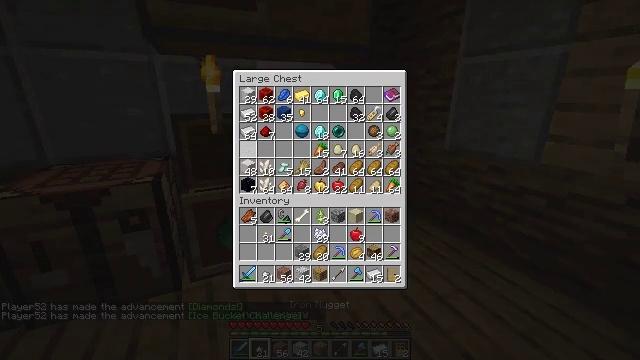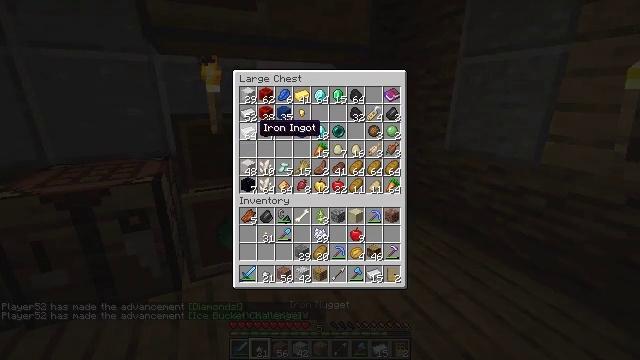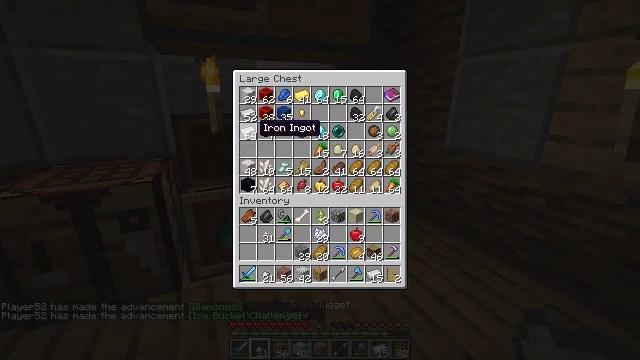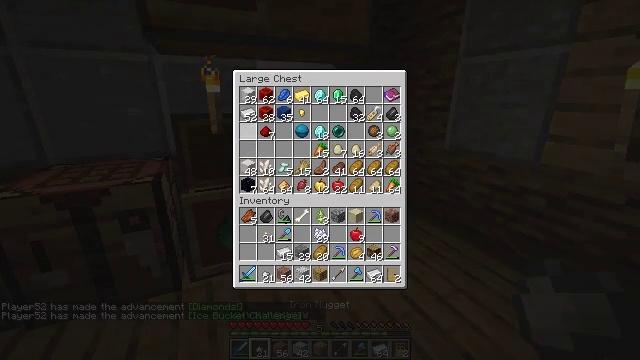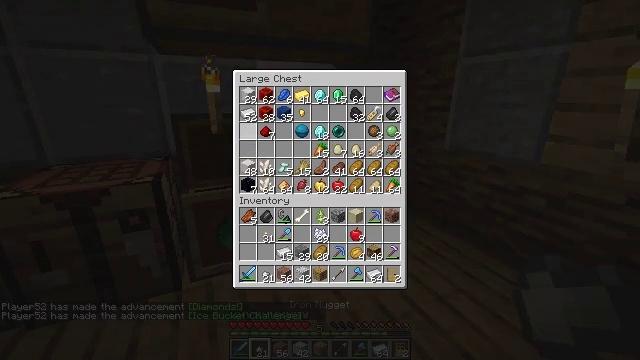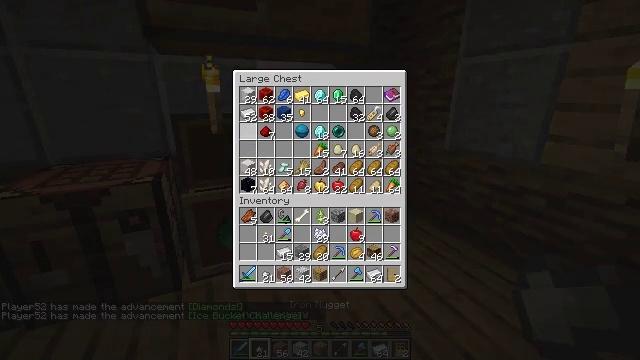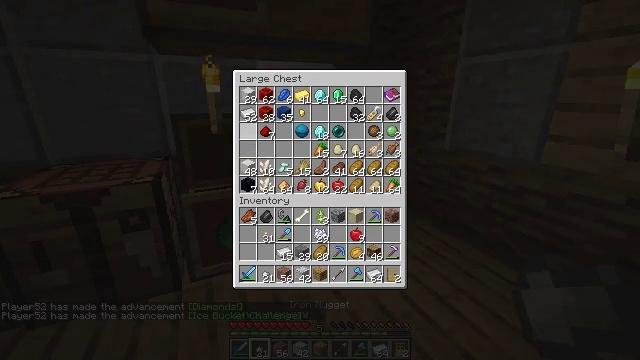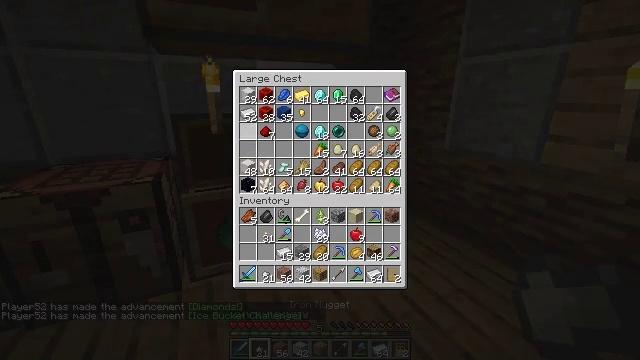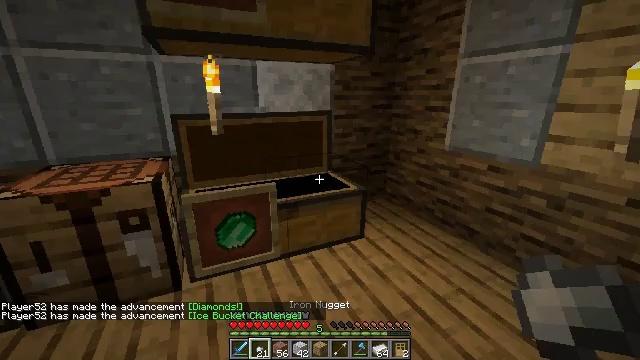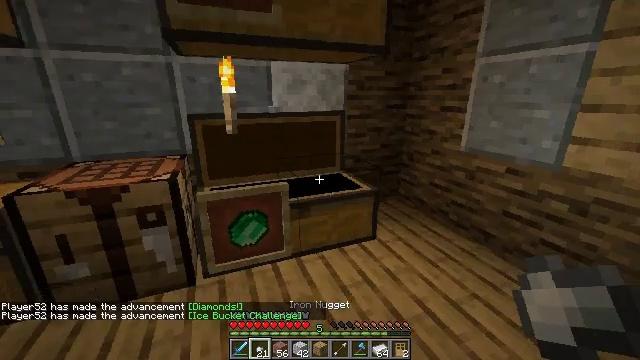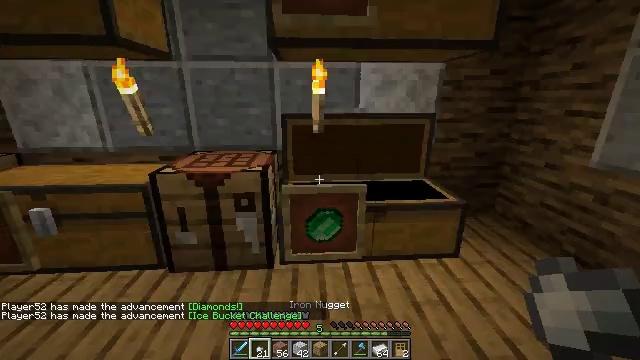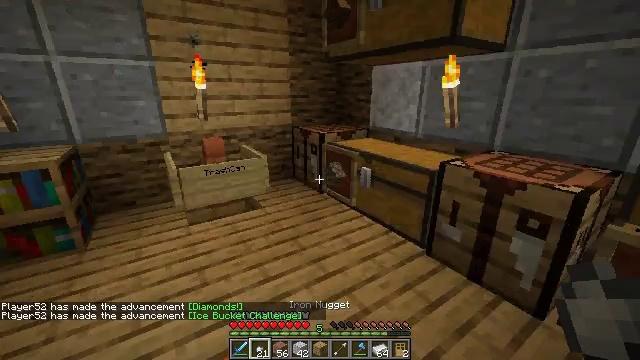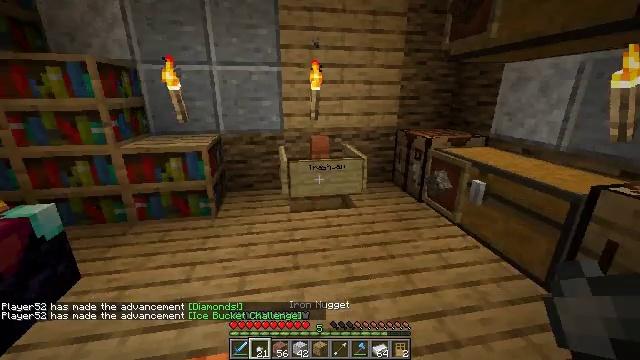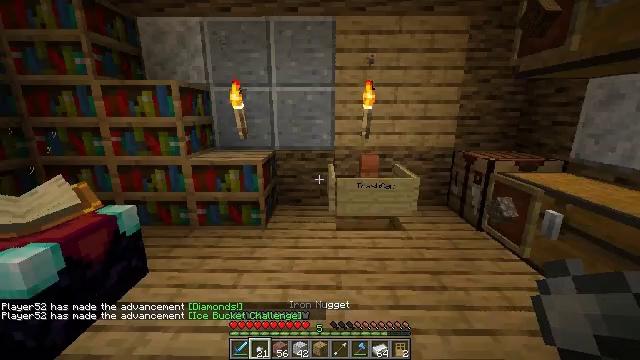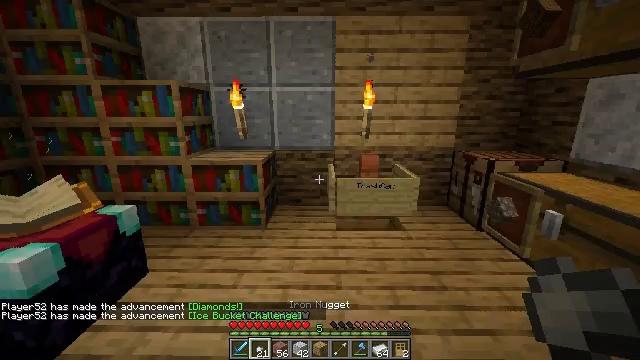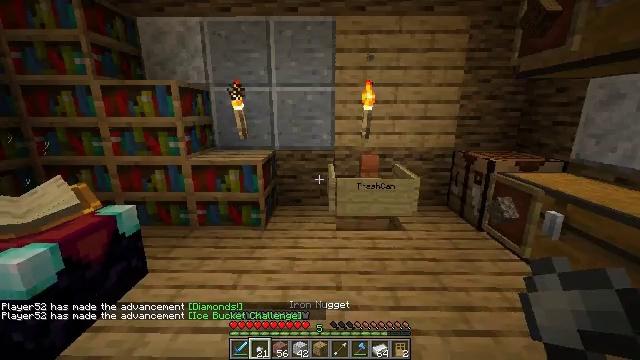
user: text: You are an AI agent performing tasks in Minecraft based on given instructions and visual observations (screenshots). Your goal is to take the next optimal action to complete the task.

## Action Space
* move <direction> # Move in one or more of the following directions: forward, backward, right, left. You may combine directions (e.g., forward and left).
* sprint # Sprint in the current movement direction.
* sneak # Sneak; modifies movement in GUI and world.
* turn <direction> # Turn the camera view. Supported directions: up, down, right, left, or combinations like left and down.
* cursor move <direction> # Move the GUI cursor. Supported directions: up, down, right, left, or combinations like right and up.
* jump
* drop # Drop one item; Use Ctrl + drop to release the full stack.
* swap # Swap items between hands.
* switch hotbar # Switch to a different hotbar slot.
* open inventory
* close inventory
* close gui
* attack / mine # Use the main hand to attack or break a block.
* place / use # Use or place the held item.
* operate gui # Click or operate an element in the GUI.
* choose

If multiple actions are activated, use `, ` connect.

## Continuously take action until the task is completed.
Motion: motion action
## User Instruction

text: Turn iron nuggets and a torch into a lantern via the crafting table.
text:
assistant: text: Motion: sneak
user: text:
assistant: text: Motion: sneak
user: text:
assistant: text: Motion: sneak, operate gui
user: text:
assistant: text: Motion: sneak, operate gui
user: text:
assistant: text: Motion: sneak, operate gui
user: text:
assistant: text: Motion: sneak
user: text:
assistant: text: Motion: sneak
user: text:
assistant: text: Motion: no_op
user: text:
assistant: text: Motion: turn left, close gui
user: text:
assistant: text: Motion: turn left
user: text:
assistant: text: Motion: turn left and down
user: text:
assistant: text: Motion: turn left
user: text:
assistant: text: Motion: turn left and up
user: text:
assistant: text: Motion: no_op
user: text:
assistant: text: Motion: move forward
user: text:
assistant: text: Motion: move forward
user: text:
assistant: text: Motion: move forward
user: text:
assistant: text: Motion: move forward
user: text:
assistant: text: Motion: move forward, turn left and up
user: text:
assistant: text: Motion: move forward, turn right and down
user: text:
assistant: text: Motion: move forward, turn right
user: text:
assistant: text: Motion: move forward, turn left and down
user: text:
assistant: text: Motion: move forward, turn left and down
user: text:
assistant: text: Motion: move forward, turn left and down
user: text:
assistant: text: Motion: move left, turn left
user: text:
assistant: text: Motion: move left, turn right and up
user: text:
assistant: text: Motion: move left, turn right
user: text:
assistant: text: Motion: turn right
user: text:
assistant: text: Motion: turn right
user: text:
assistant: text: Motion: turn right